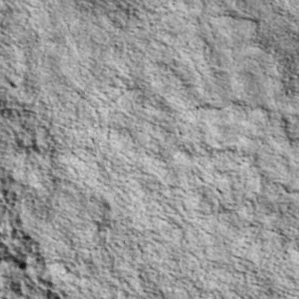
Label: non_frost